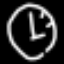
Label: clock